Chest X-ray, AP view. Patient: 51 years old, sex M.
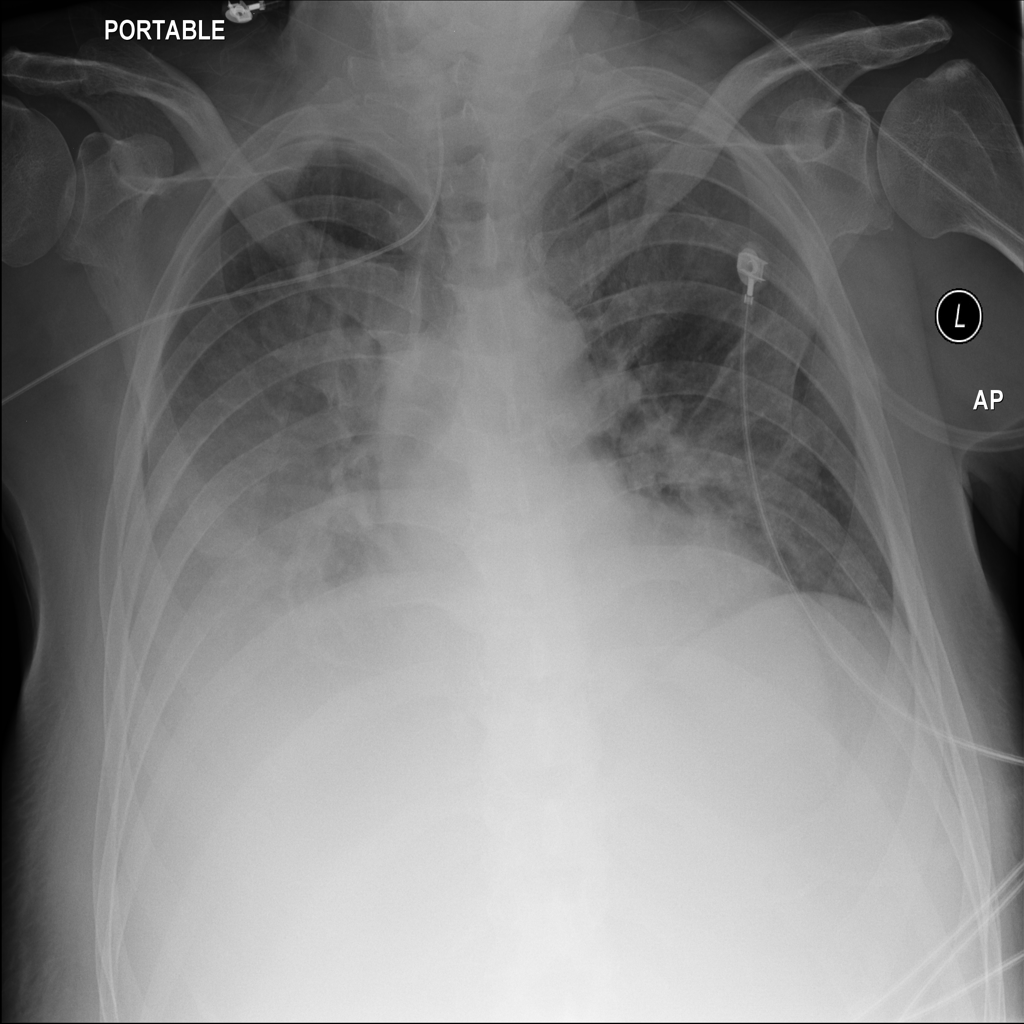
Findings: No Finding